Question: Ok, I have a problem with the documentation for the namespace . It states in the documentation in that the code in this namespace is not intended to be used by ones application directly but it's code for supporting features in the .
Nowhere says what functionality this supports and what should we use to interact with documents if not this. If you know what part of the they are implicitly talking about here, please, let me know. I've been searching for this for almost 4 months now.
Thanks in advance.

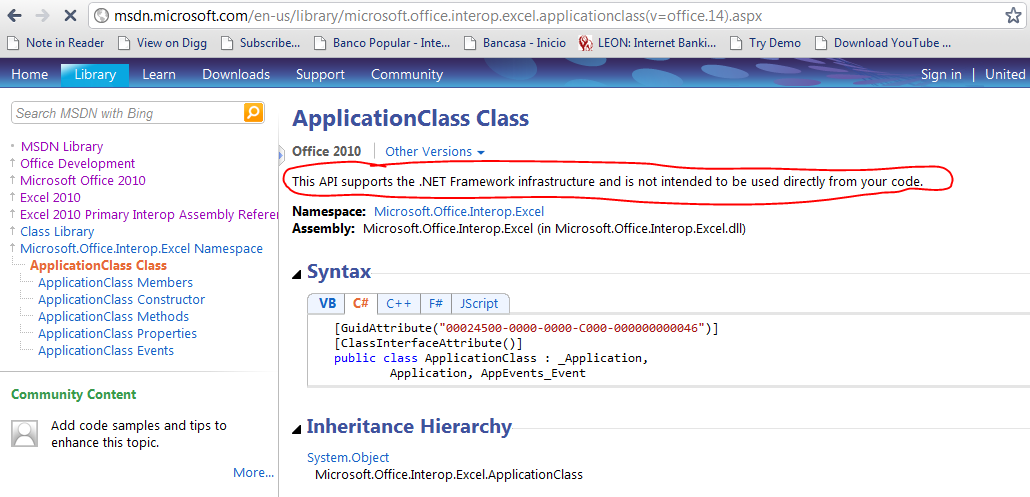
Answer: So I think they mean the actual implementation. It doesn't say the same thing if you look at the _Application interface: <URL>